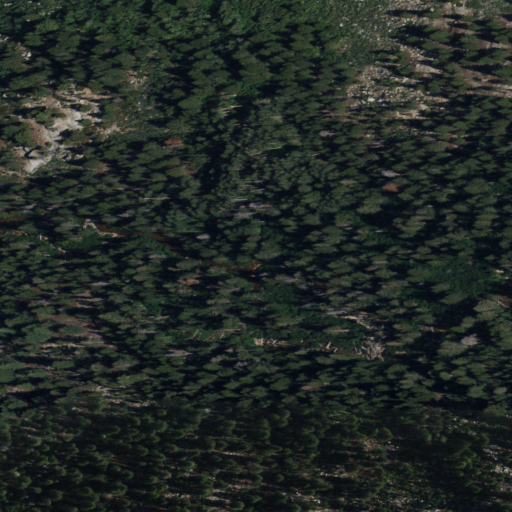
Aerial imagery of valley in California named First Recess containing evergreen forest, shrub, mixed forest, and open development